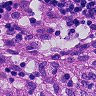
Metastatic tissue present: no